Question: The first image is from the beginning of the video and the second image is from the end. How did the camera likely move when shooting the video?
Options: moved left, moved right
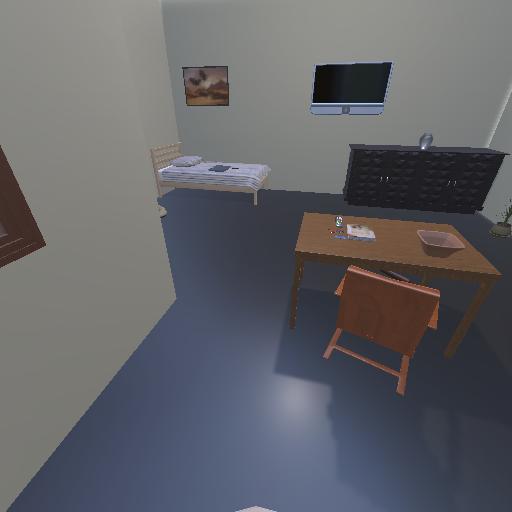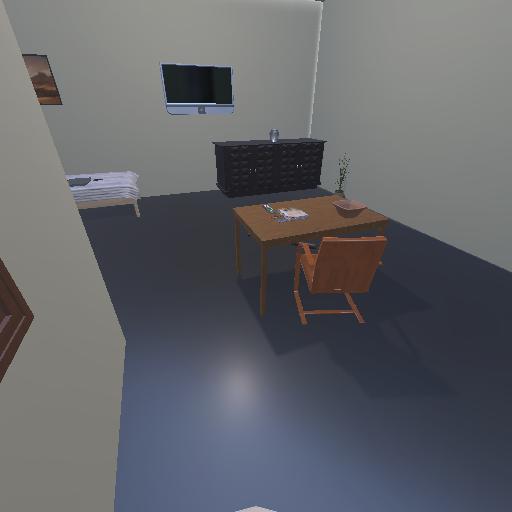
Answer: moved left